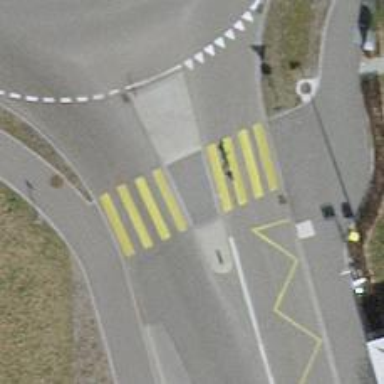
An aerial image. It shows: Marked footway crossing with asphalt surface and pedestrian island.